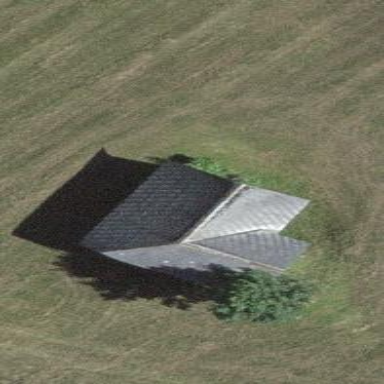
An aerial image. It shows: Barn.